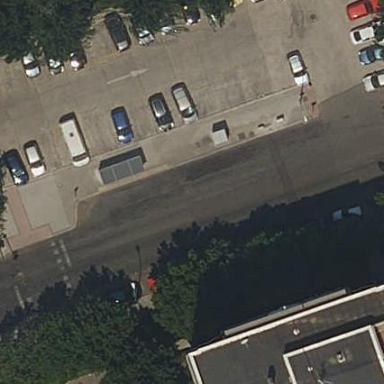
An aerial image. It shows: Parking area with surface.